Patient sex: M
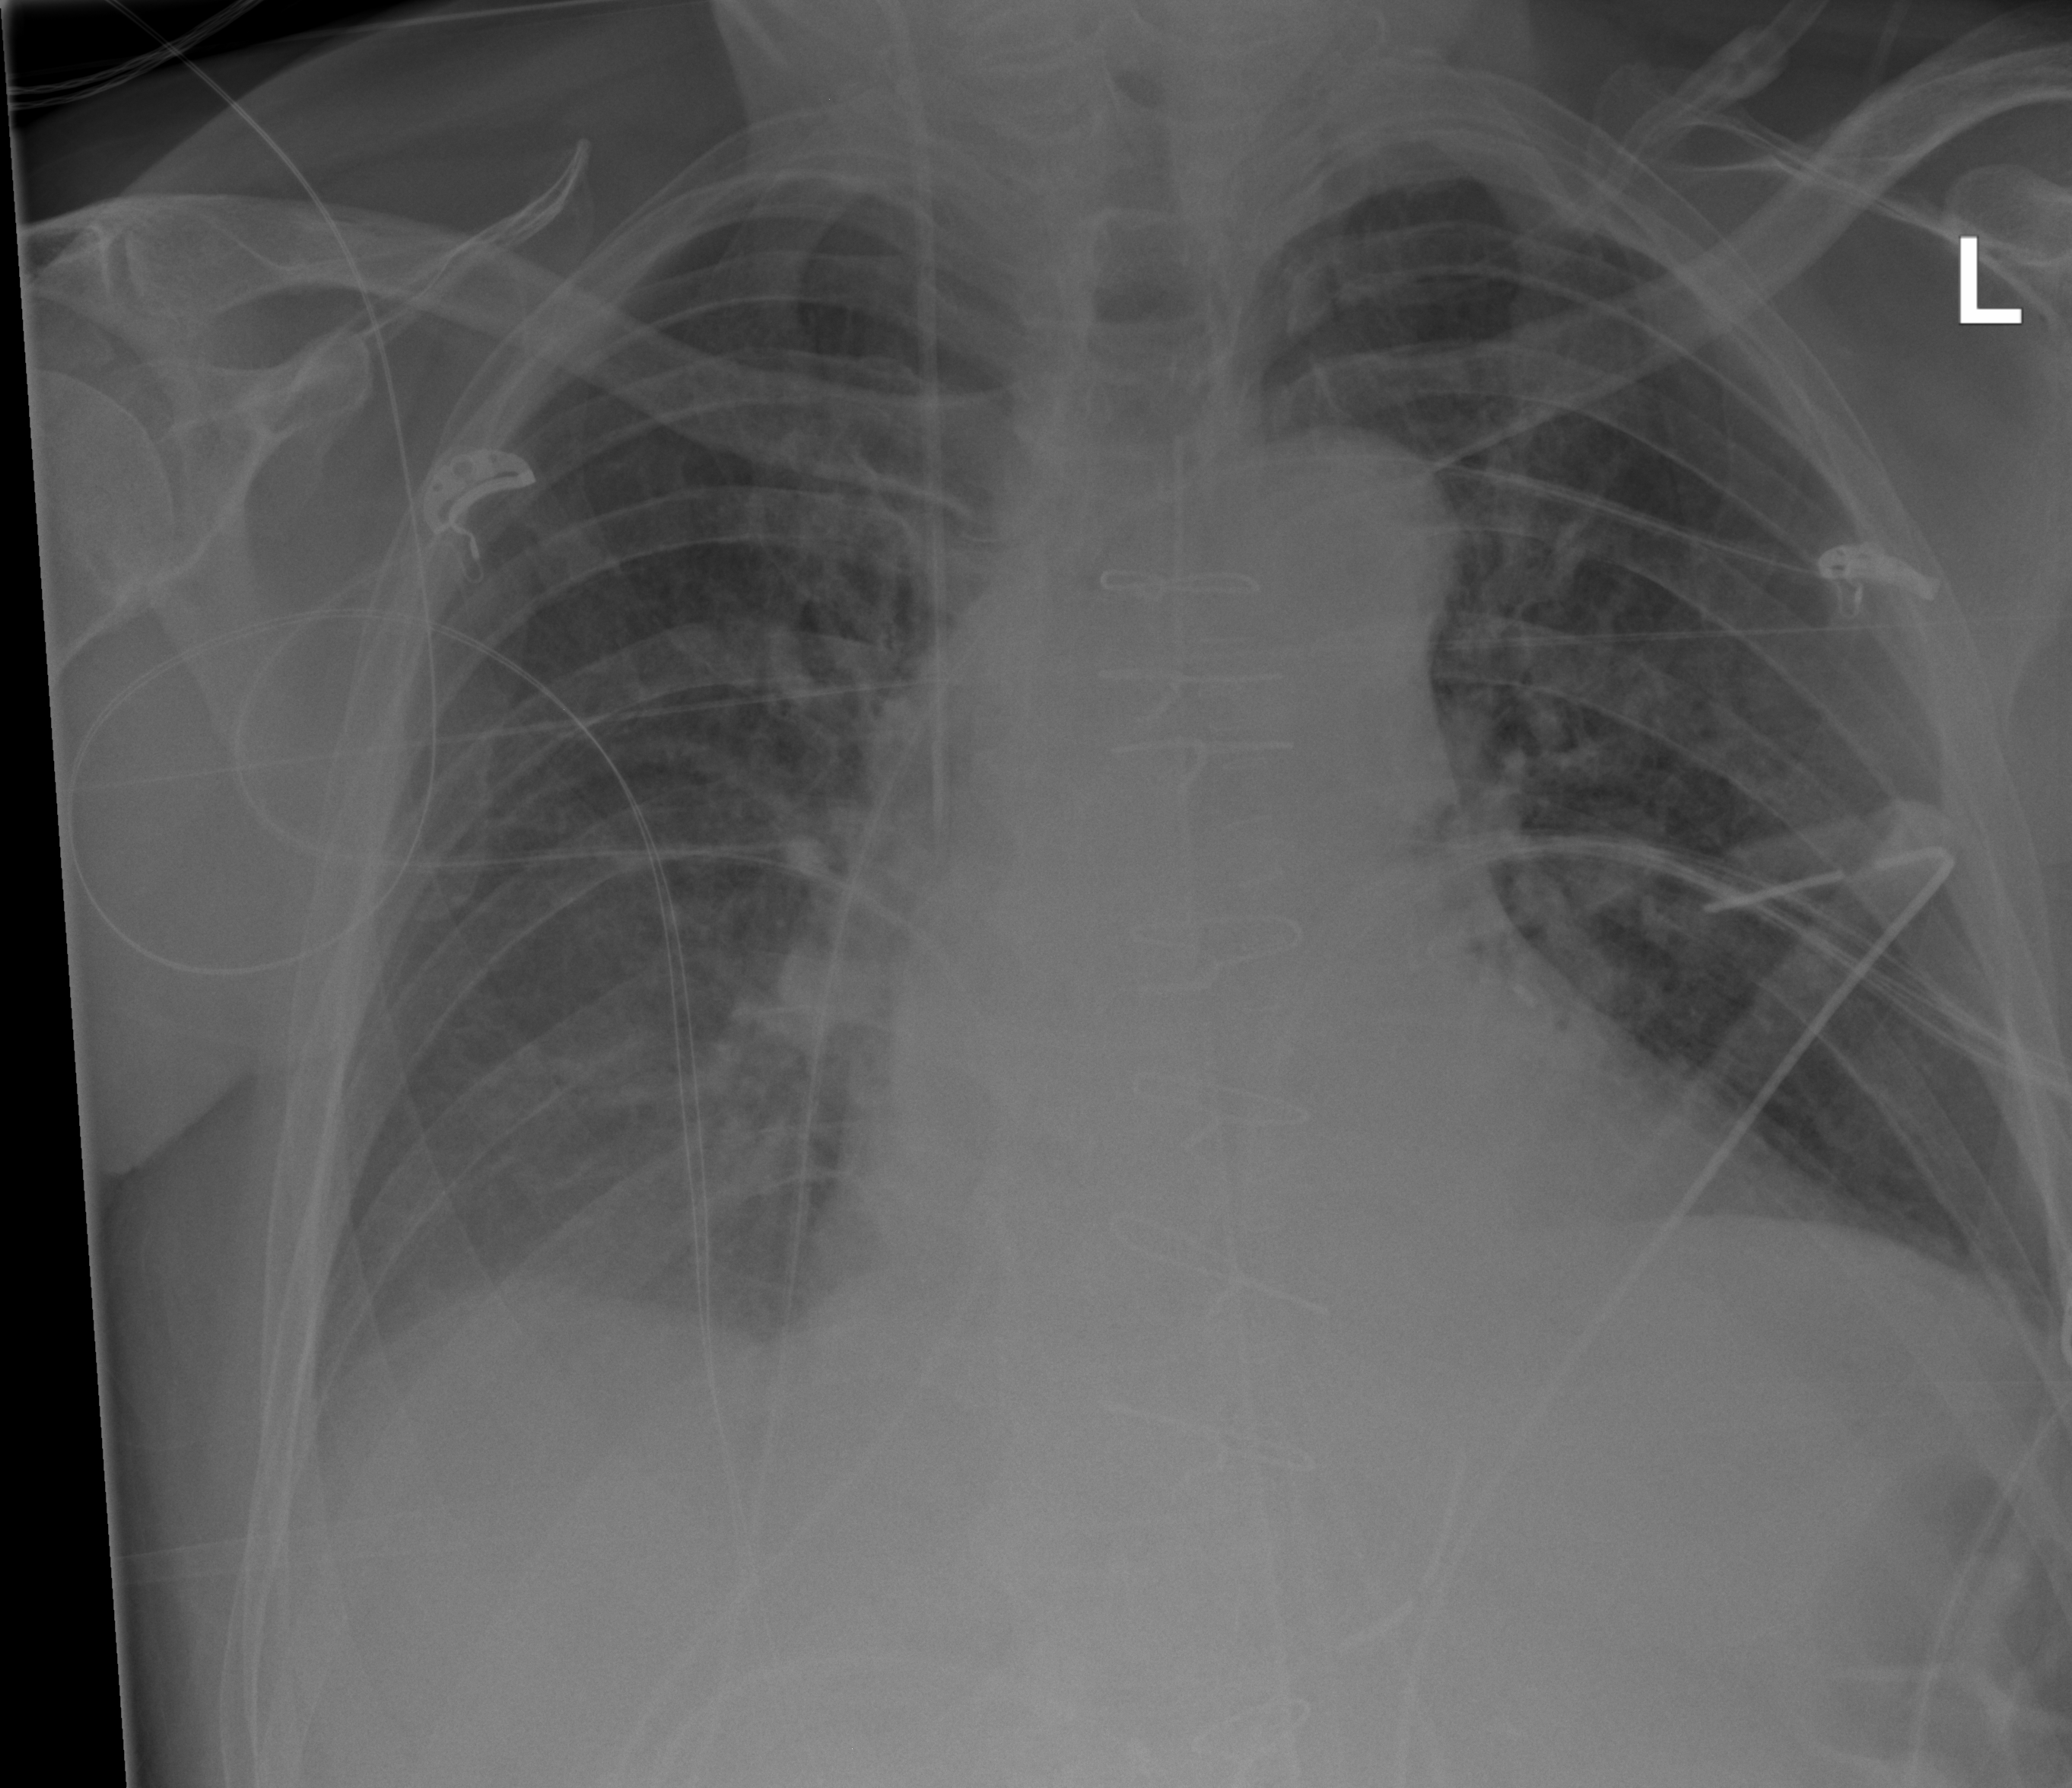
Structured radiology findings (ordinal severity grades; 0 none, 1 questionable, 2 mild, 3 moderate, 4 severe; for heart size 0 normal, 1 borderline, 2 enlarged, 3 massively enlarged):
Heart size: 2
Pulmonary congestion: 1
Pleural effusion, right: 2
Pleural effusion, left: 0
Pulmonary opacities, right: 0
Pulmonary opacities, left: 0
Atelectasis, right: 2
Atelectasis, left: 0